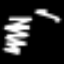
Label: squiggle